Field crop: maize
Growth stage: 2
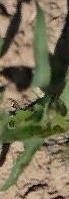
Species: maize